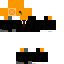
A male skeleton skin with dark skin, wearing brown helmet dressed in a orange suit and black pants, featuring a closed mouth.